Aerial crown-view tile of a tropical tree (Barro Colorado Island, Panama), acquired 20250414:
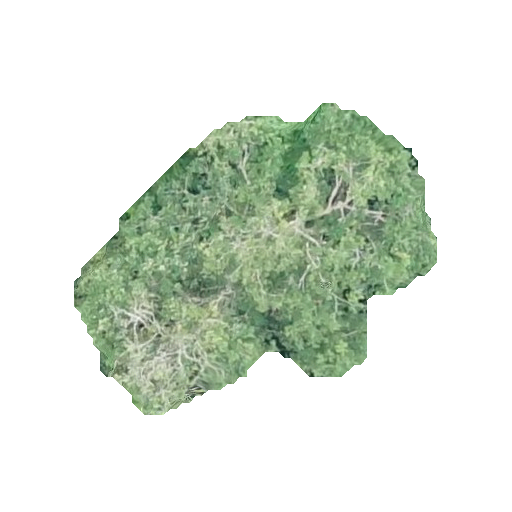
Species: Pachira sessilis
GBIF accepted scientific name: Pachira sessilis
Crown area: 107.955 m²